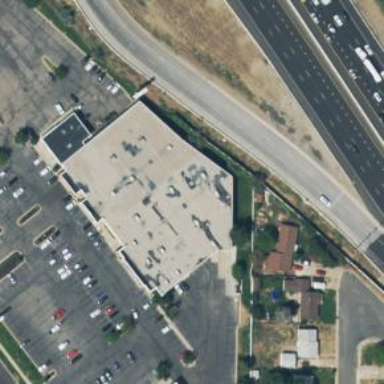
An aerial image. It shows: Retail building.